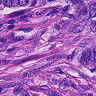
Metastatic tissue present: yes